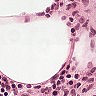
Metastatic tissue present: no